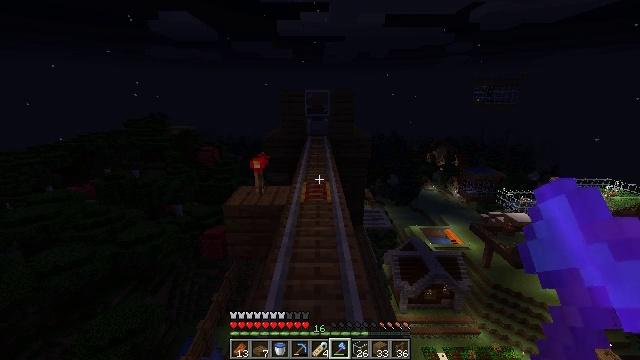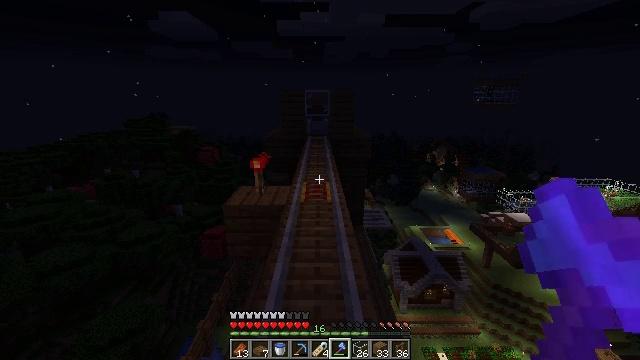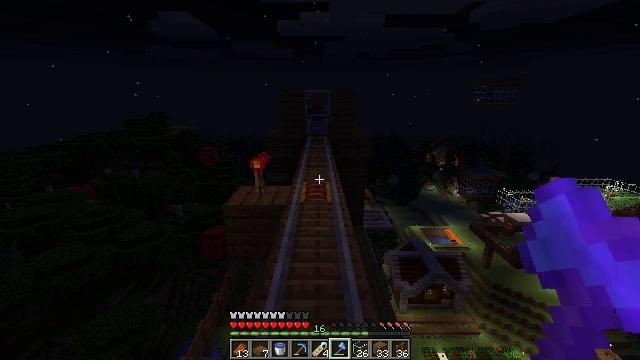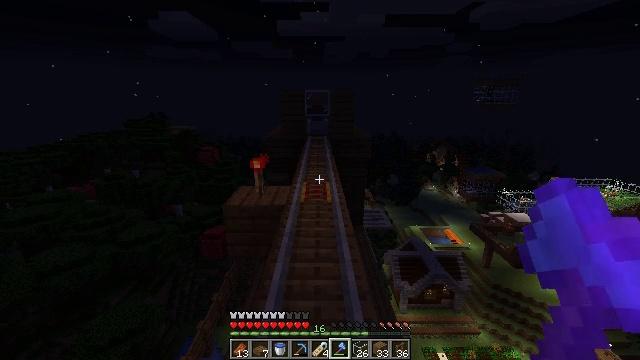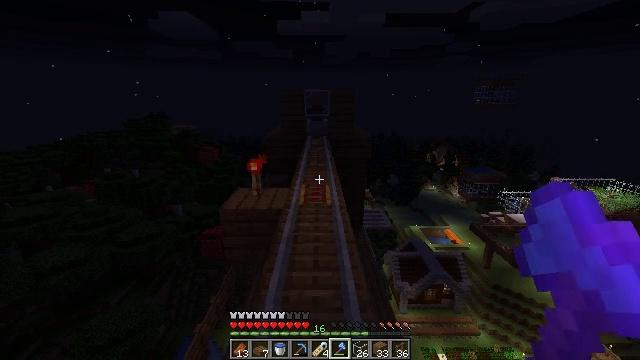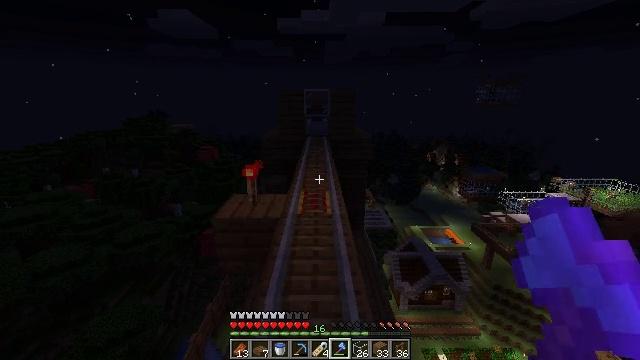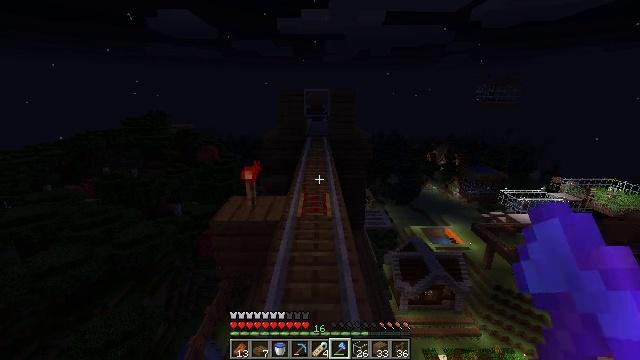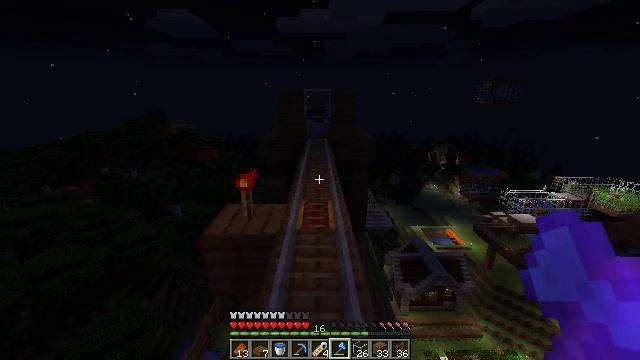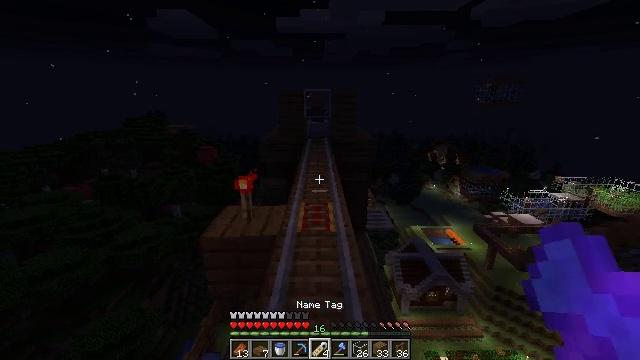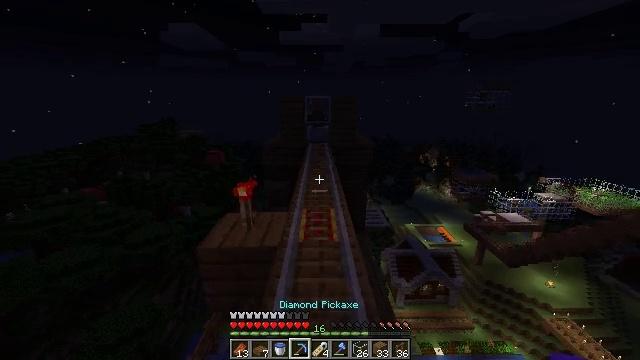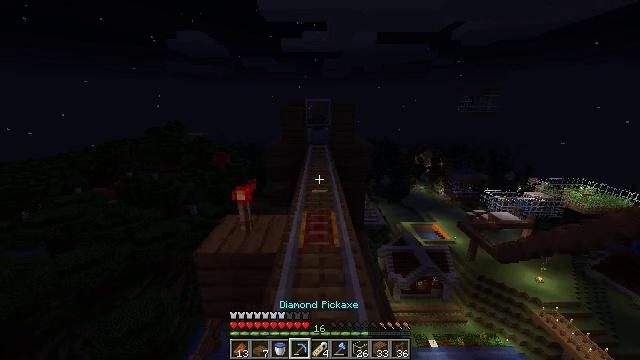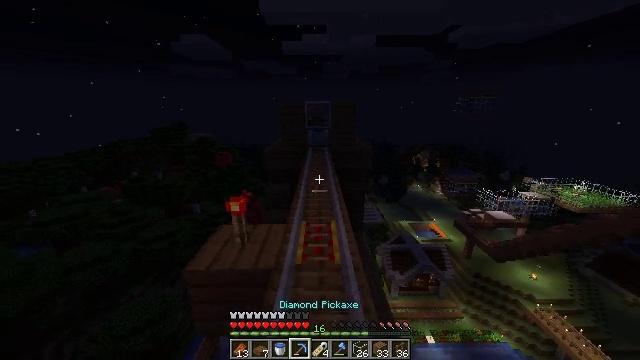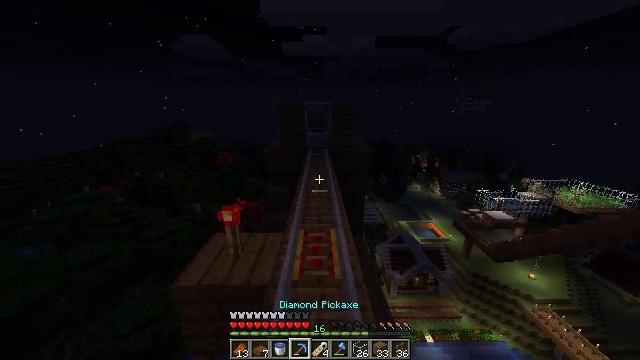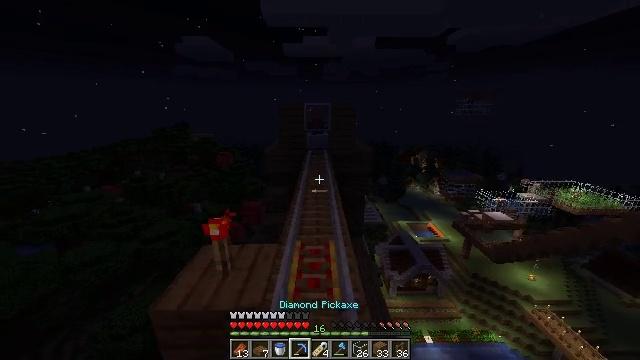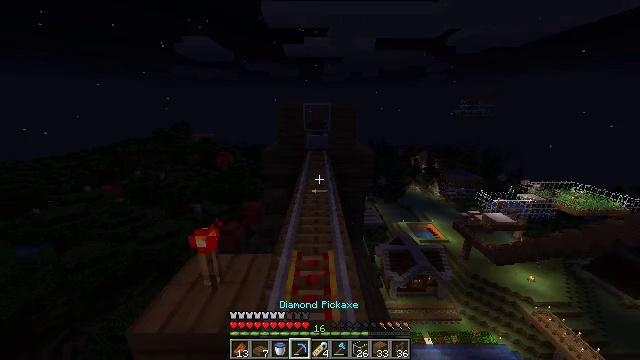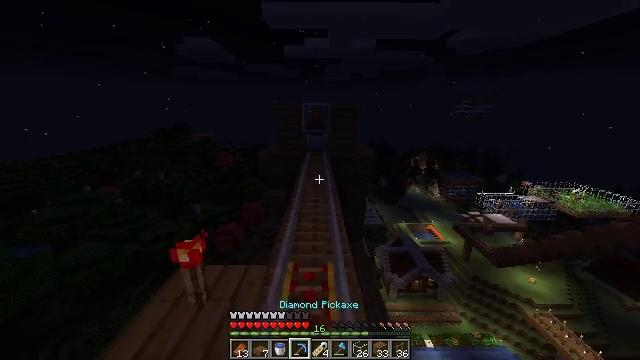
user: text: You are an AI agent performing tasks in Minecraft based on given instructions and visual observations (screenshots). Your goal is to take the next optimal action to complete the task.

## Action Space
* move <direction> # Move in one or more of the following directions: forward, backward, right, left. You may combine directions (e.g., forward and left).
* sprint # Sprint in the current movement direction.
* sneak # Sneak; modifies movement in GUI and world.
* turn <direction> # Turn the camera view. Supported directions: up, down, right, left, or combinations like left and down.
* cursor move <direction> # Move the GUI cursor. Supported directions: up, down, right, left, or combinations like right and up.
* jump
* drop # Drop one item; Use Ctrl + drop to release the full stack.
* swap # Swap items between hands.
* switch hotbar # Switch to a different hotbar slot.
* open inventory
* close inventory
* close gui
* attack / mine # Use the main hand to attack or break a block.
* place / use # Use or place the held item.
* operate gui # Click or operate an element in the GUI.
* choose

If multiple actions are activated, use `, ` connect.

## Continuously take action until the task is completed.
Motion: motion action
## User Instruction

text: Shatter the glass to collect it.
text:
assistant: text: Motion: no_op
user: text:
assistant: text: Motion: no_op
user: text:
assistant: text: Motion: move forward
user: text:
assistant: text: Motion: move forward
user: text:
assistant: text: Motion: move forward
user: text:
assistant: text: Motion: move forward
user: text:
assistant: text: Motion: move forward
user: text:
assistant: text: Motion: move forward, sprint
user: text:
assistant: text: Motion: move forward, sprint
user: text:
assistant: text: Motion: move forward, sprint
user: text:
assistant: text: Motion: move forward, sprint
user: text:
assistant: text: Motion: move forward
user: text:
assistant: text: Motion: move forward
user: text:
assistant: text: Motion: move forward
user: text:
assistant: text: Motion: move forward, sprint
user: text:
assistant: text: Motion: move forward, sprint
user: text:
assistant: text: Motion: move forward, sprint
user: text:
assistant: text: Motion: move forward, sprint, turn right
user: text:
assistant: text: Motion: move forward
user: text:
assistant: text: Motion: move forward
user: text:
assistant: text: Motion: move forward, sprint, turn left
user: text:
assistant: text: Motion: move forward, sprint, turn left
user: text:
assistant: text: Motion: move forward, sprint
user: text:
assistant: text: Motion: move forward, sprint
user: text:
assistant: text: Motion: move forward
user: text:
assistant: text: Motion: move forward
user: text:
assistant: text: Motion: move forward, jump
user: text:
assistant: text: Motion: move forward, jump
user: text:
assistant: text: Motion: move forward, jump
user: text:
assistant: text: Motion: move forward, jump